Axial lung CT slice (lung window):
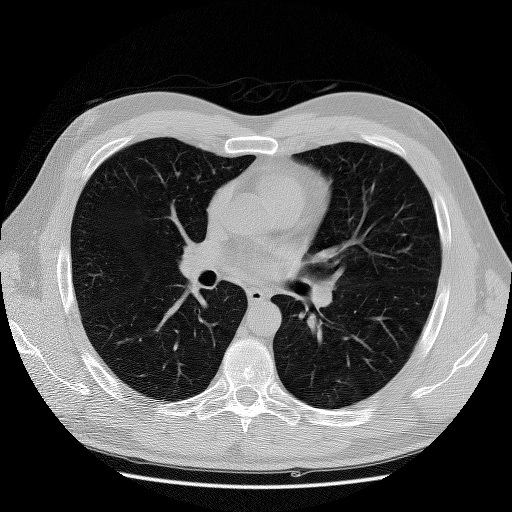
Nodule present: no